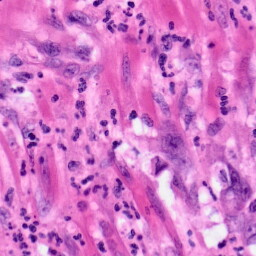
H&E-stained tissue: Pancreatic